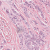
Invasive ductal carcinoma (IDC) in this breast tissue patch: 1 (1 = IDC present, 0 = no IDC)